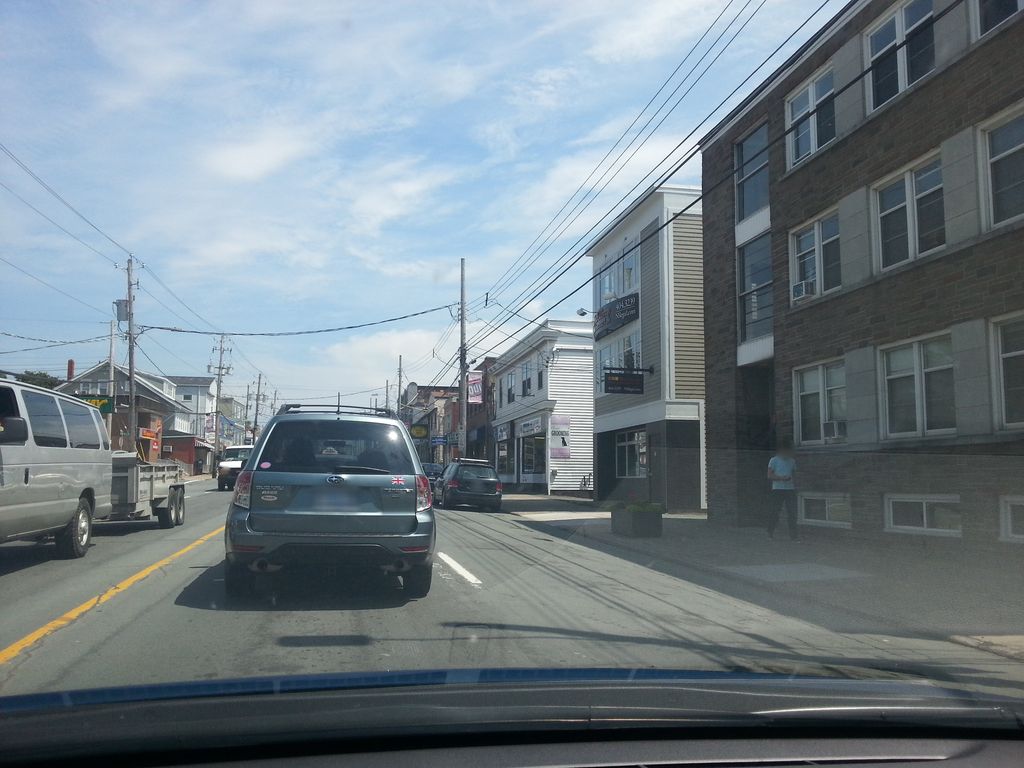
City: halifax